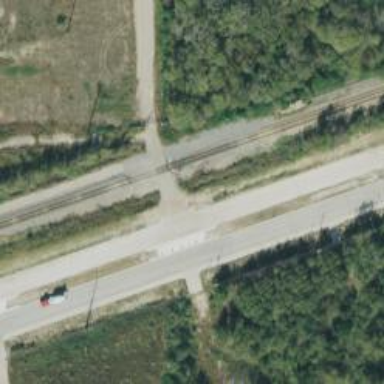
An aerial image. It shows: Railway level crossing.